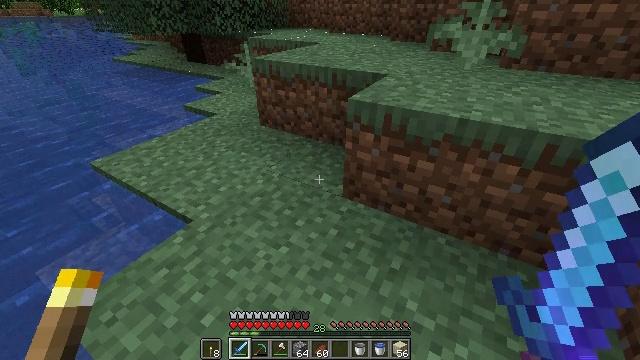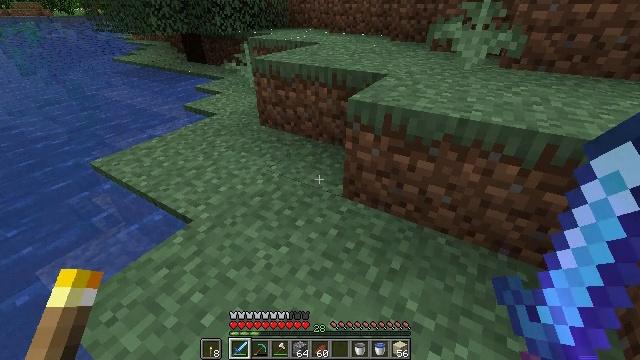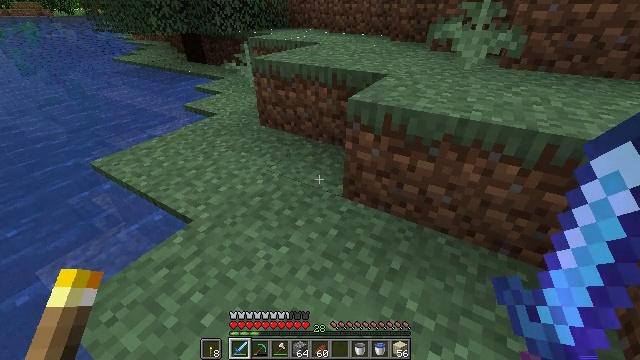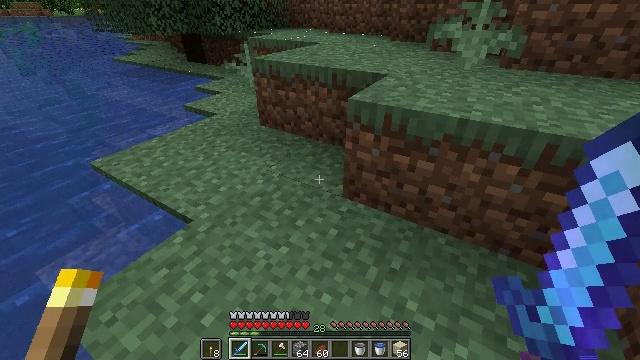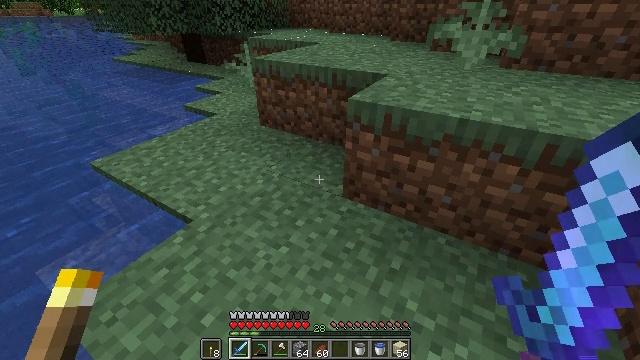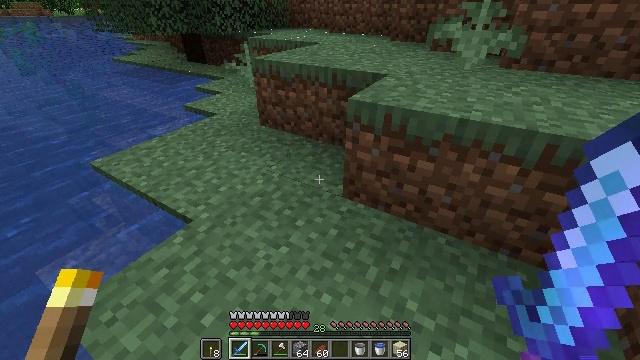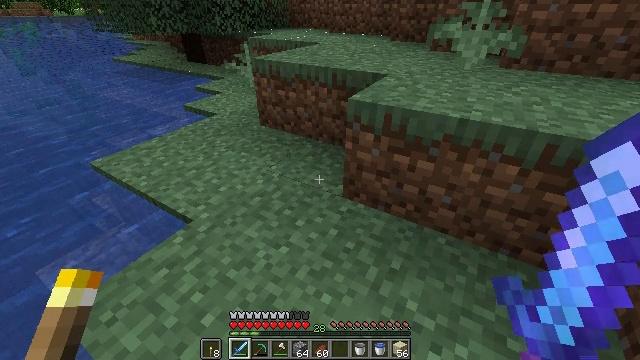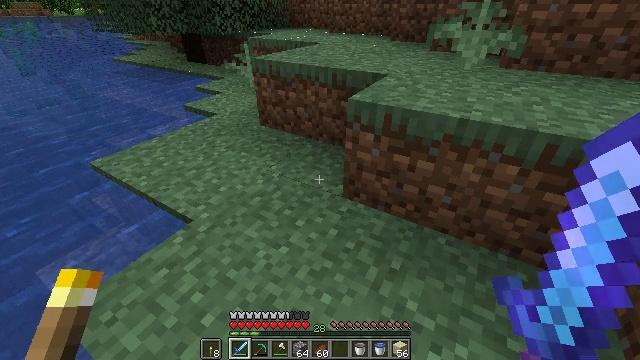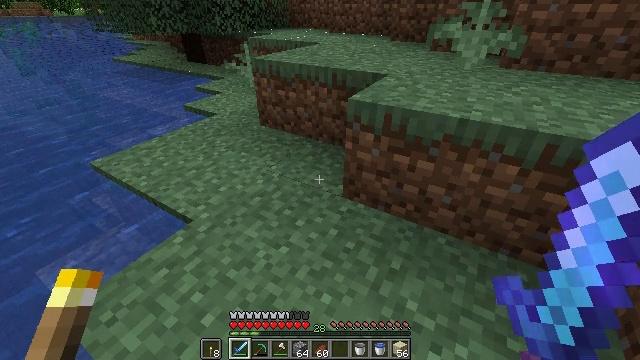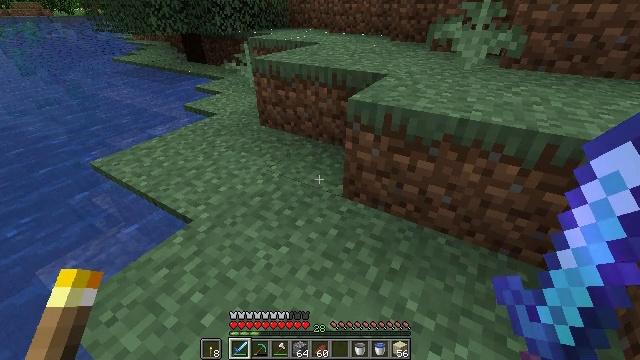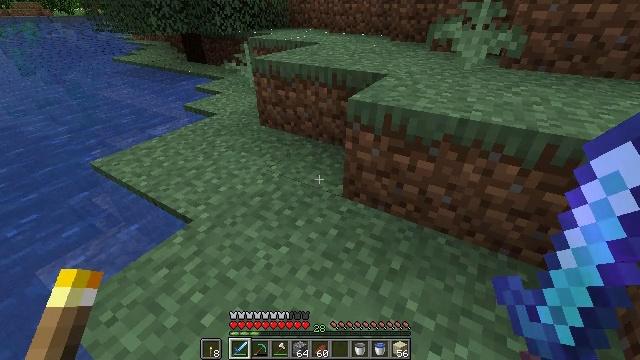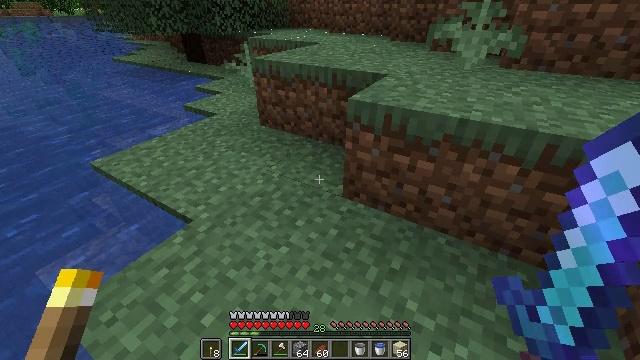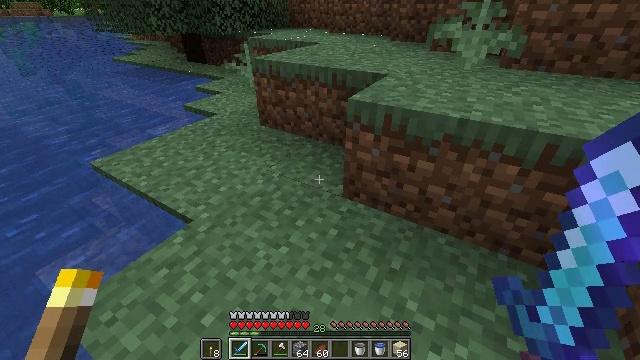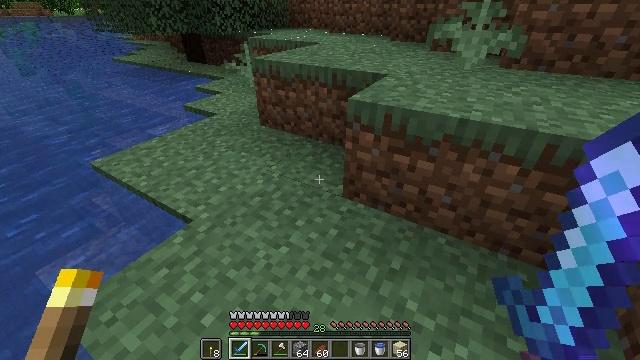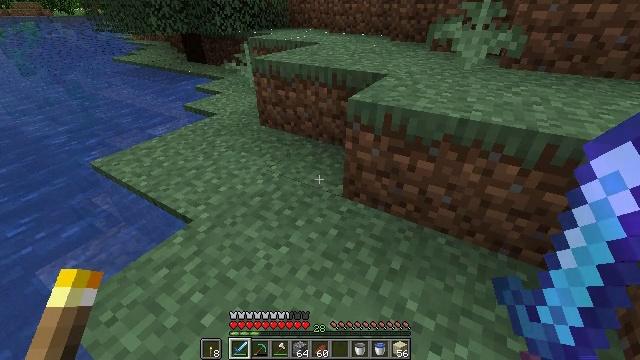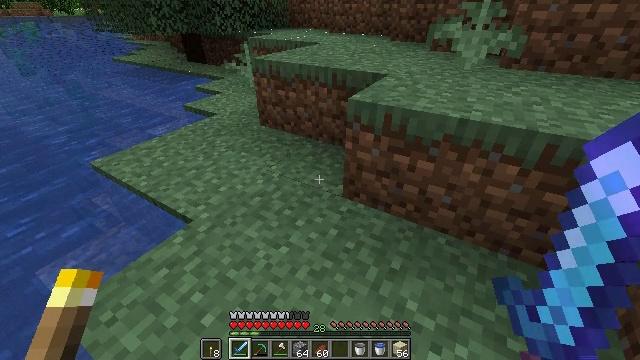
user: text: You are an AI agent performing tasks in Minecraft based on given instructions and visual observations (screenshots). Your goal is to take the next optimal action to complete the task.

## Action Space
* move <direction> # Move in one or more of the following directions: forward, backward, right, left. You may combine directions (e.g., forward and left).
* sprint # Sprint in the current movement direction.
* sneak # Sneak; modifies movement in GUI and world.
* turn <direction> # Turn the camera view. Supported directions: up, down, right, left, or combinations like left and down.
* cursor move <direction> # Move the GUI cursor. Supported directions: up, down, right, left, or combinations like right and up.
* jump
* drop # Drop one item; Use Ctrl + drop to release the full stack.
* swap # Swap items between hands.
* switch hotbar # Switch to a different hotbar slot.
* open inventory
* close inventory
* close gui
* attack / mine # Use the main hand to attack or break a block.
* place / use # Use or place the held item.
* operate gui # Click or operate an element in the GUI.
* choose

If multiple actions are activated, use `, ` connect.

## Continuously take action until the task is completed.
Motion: motion action
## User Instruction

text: Break the sugar cane.
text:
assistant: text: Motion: no_op
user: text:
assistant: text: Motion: no_op
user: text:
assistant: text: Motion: no_op
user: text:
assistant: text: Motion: no_op
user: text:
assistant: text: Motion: no_op
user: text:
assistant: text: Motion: no_op
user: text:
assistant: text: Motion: no_op
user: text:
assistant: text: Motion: no_op
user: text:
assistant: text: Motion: no_op
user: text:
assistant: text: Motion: no_op
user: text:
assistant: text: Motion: no_op
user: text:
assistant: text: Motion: no_op
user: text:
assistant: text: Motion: no_op
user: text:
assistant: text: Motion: no_op
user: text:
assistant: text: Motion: no_op
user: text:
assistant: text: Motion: no_op
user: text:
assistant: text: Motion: no_op
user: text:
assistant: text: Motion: no_op
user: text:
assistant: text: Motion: no_op
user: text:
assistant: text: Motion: no_op
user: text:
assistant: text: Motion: no_op
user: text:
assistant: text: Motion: no_op
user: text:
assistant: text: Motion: no_op
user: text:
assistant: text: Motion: no_op
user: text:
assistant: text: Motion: no_op
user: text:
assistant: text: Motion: no_op
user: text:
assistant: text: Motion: no_op
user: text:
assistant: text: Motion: no_op
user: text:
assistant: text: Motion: no_op
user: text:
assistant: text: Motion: no_op